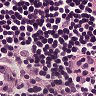
Metastatic tissue present: no